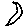
Label: moon